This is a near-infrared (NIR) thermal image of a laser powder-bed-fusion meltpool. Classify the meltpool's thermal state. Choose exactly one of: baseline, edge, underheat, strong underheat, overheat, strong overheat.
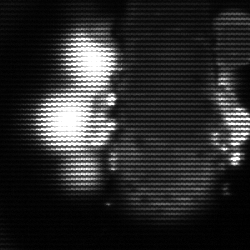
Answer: strong underheat